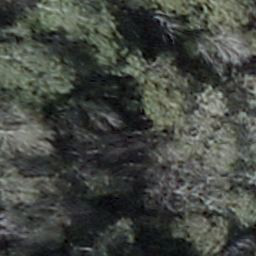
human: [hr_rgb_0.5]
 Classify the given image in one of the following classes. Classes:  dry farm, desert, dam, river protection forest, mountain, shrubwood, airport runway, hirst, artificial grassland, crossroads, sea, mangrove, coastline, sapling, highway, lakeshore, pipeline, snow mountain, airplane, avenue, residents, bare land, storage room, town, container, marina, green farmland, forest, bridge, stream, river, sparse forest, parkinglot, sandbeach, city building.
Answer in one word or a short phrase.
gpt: shrubwood